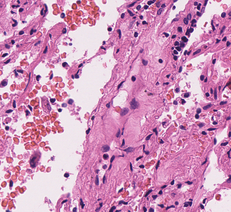
Tumor epithelial tissue: no
Tumor-associated stroma tissue: no
Normal tissue: yes